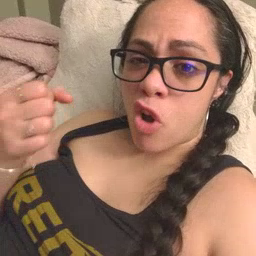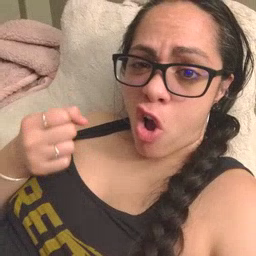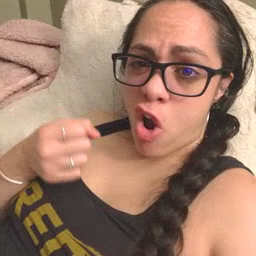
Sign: car